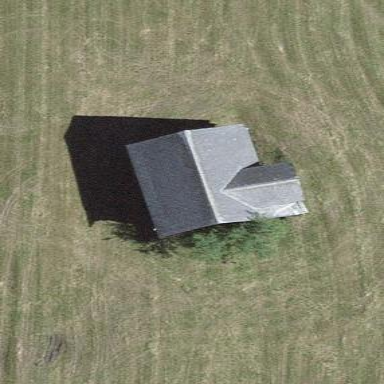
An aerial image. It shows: Barn.